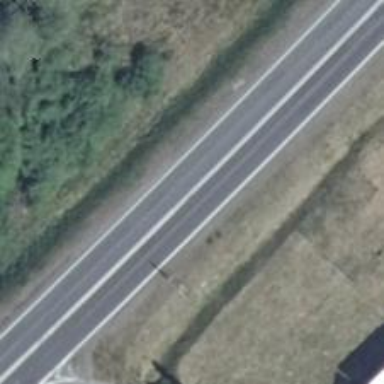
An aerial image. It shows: Asphalt road classified as primary highway.